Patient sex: F
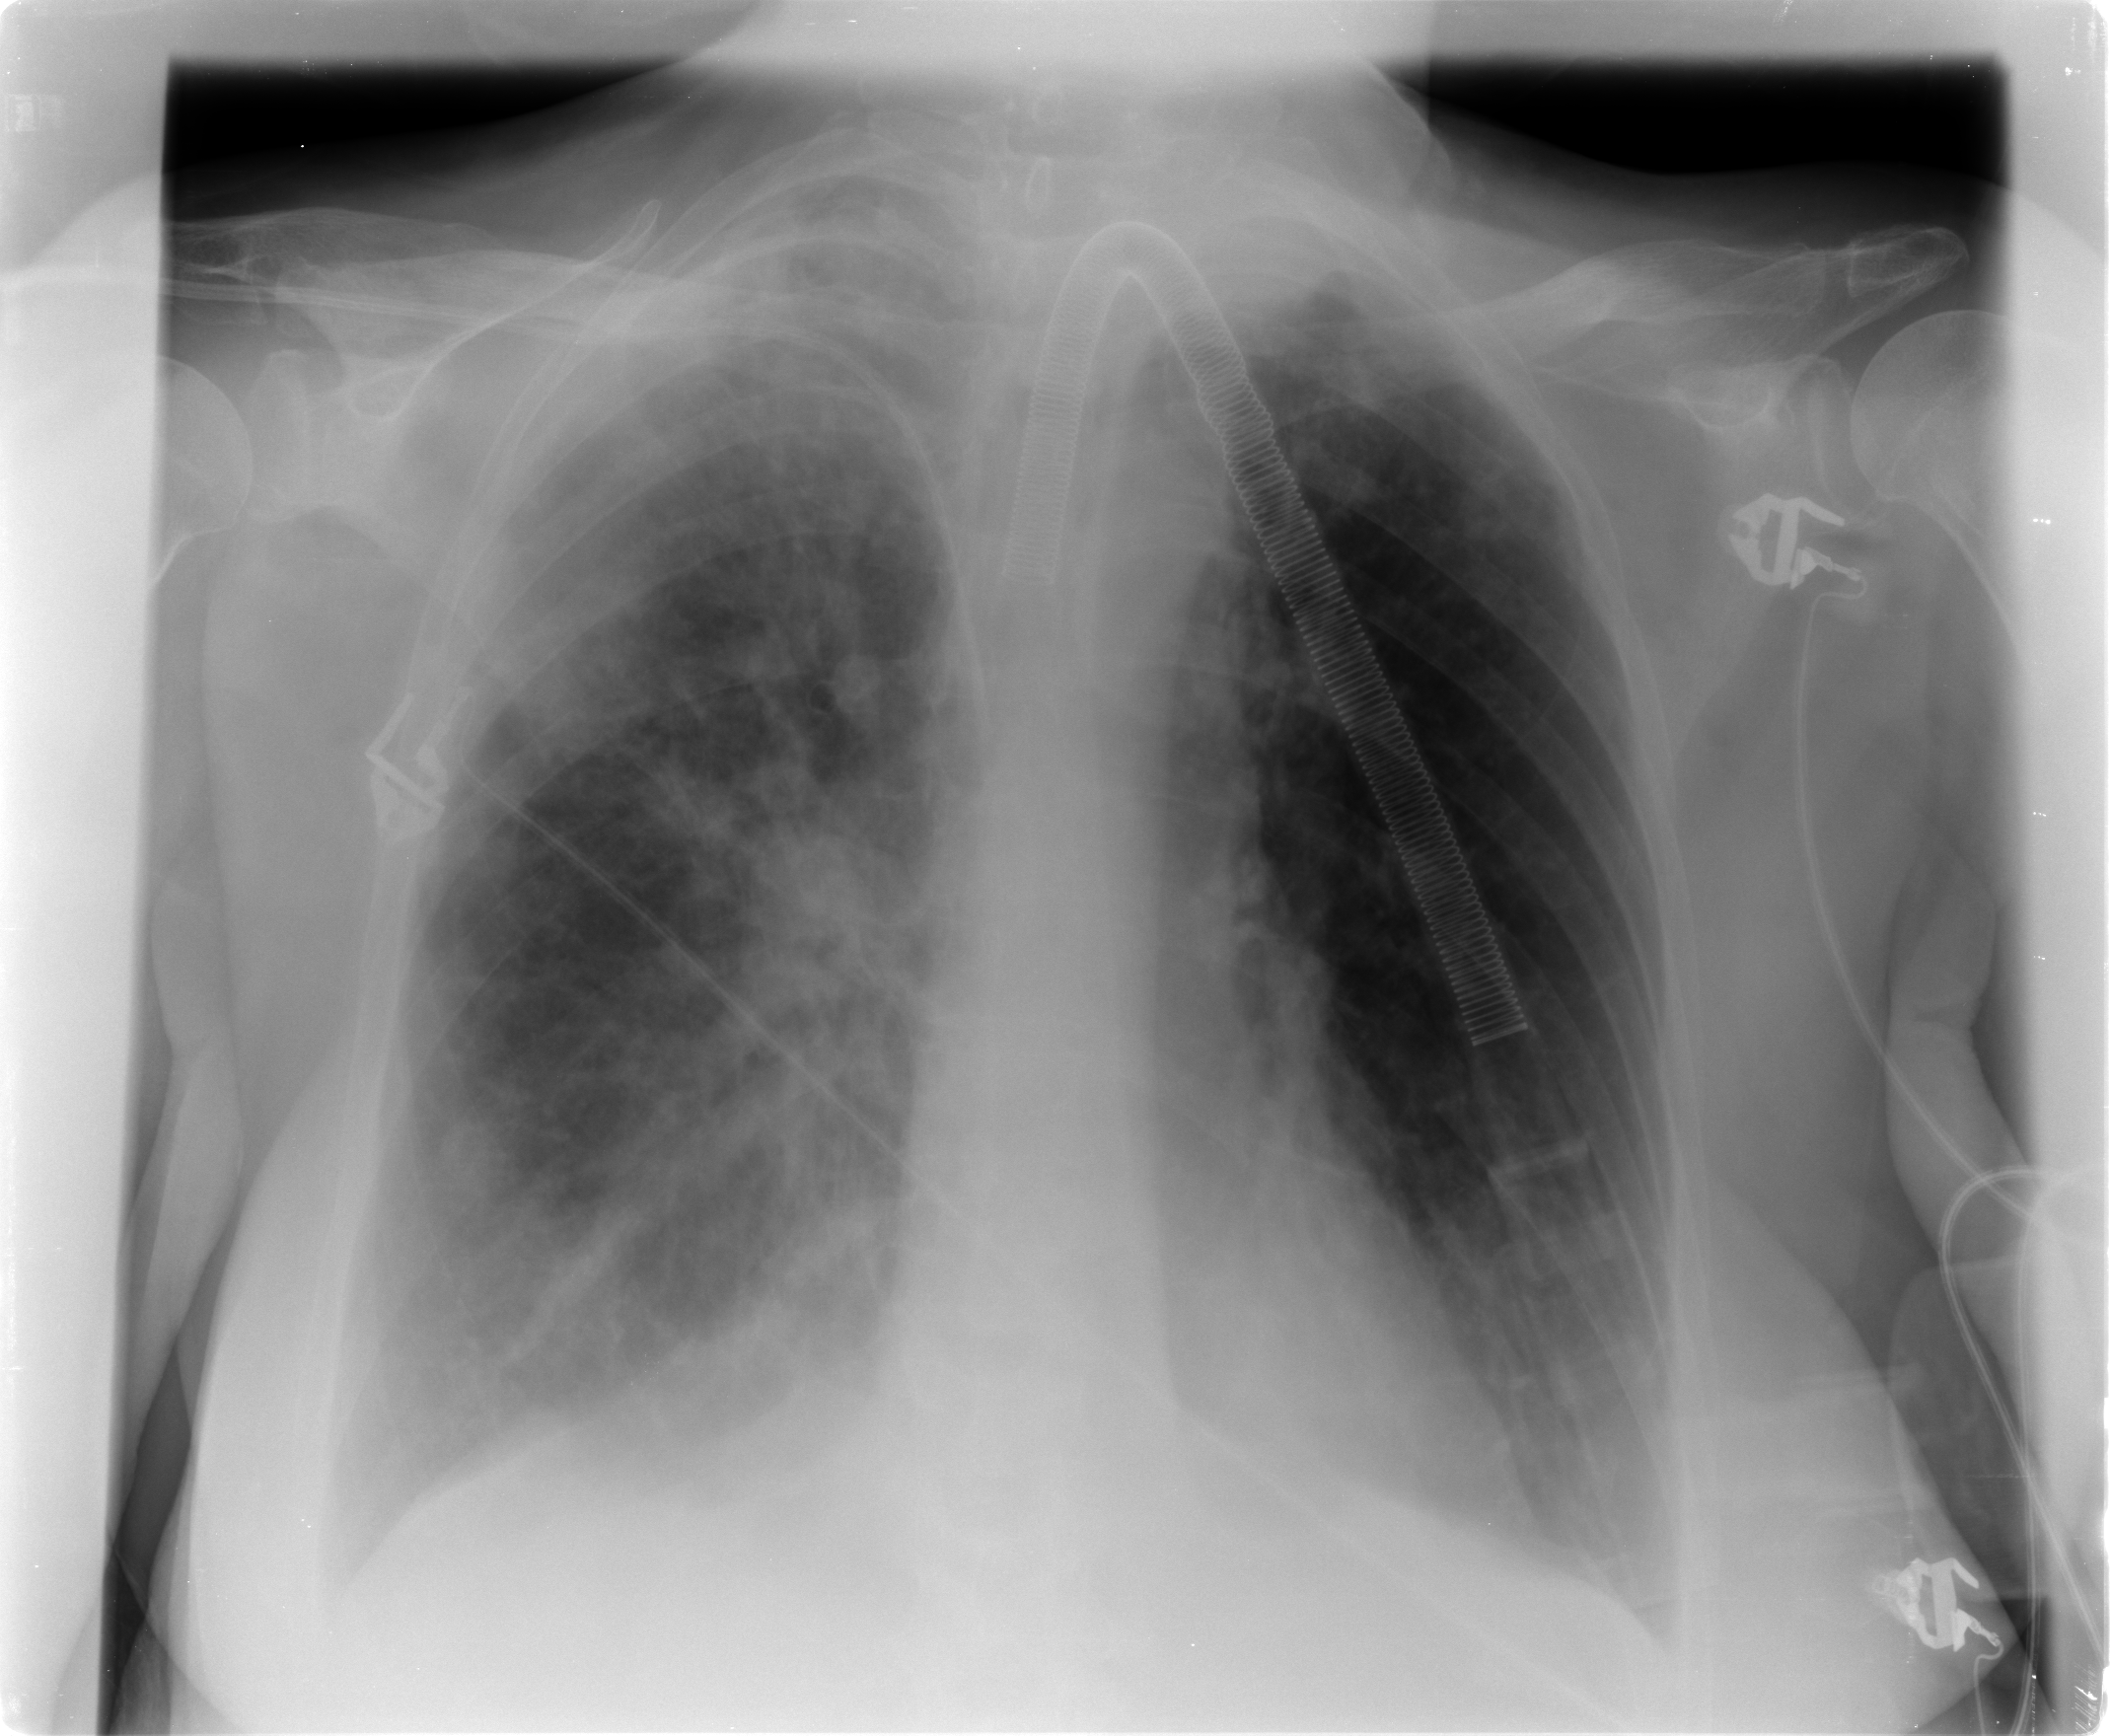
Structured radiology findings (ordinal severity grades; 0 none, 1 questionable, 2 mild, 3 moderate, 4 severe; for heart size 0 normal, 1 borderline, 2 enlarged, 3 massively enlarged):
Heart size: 0
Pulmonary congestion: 2
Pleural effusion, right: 2
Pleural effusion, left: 0
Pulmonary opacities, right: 2
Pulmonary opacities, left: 0
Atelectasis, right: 2
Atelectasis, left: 0